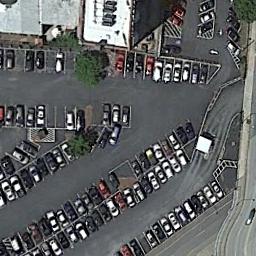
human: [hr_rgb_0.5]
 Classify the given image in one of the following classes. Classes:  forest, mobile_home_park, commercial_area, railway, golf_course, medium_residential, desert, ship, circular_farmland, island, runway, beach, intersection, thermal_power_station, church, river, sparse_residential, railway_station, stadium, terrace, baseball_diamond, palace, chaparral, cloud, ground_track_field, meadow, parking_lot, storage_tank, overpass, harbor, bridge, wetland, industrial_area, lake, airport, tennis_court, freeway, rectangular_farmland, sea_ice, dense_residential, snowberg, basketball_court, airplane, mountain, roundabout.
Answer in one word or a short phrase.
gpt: parking_lot